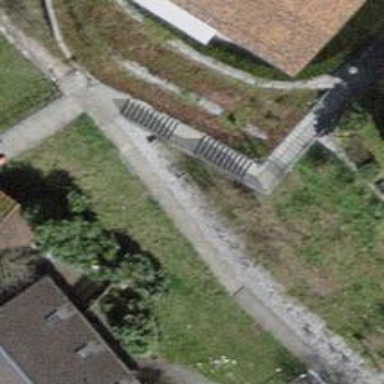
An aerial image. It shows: Road with steps.